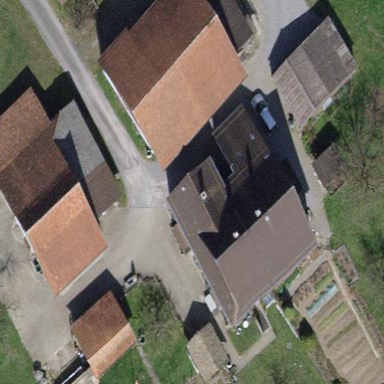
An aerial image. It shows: Farmyard area.